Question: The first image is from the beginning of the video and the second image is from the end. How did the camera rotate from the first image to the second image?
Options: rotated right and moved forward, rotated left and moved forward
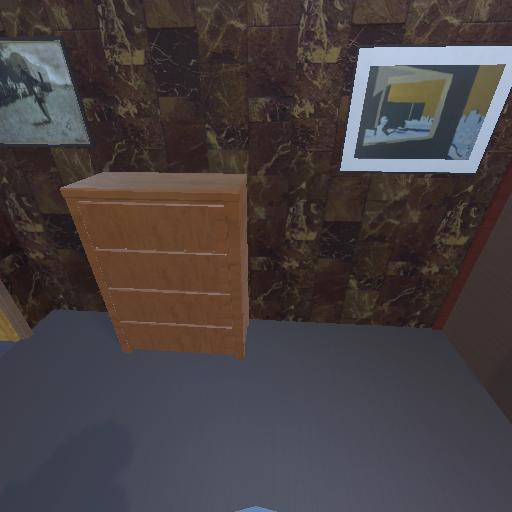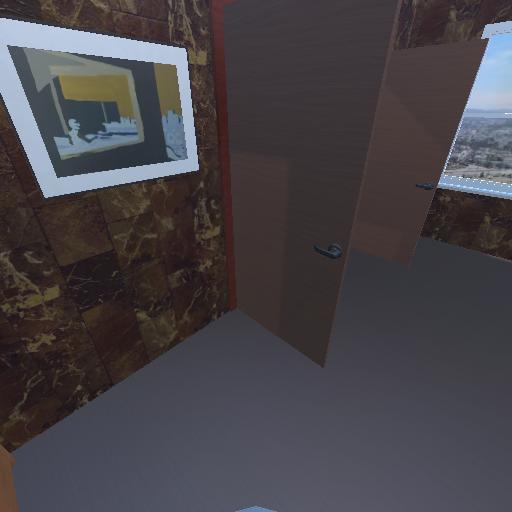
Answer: rotated right and moved forward